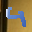
Label: 4